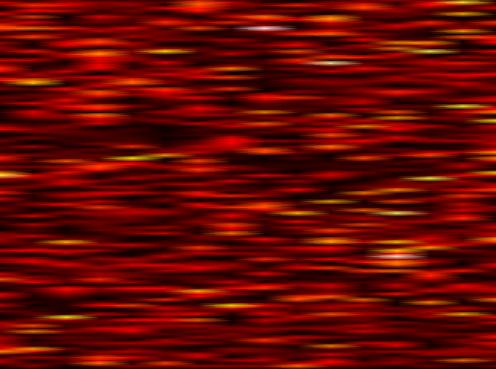
Label: WOLA